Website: crate-barrel
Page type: address-validator
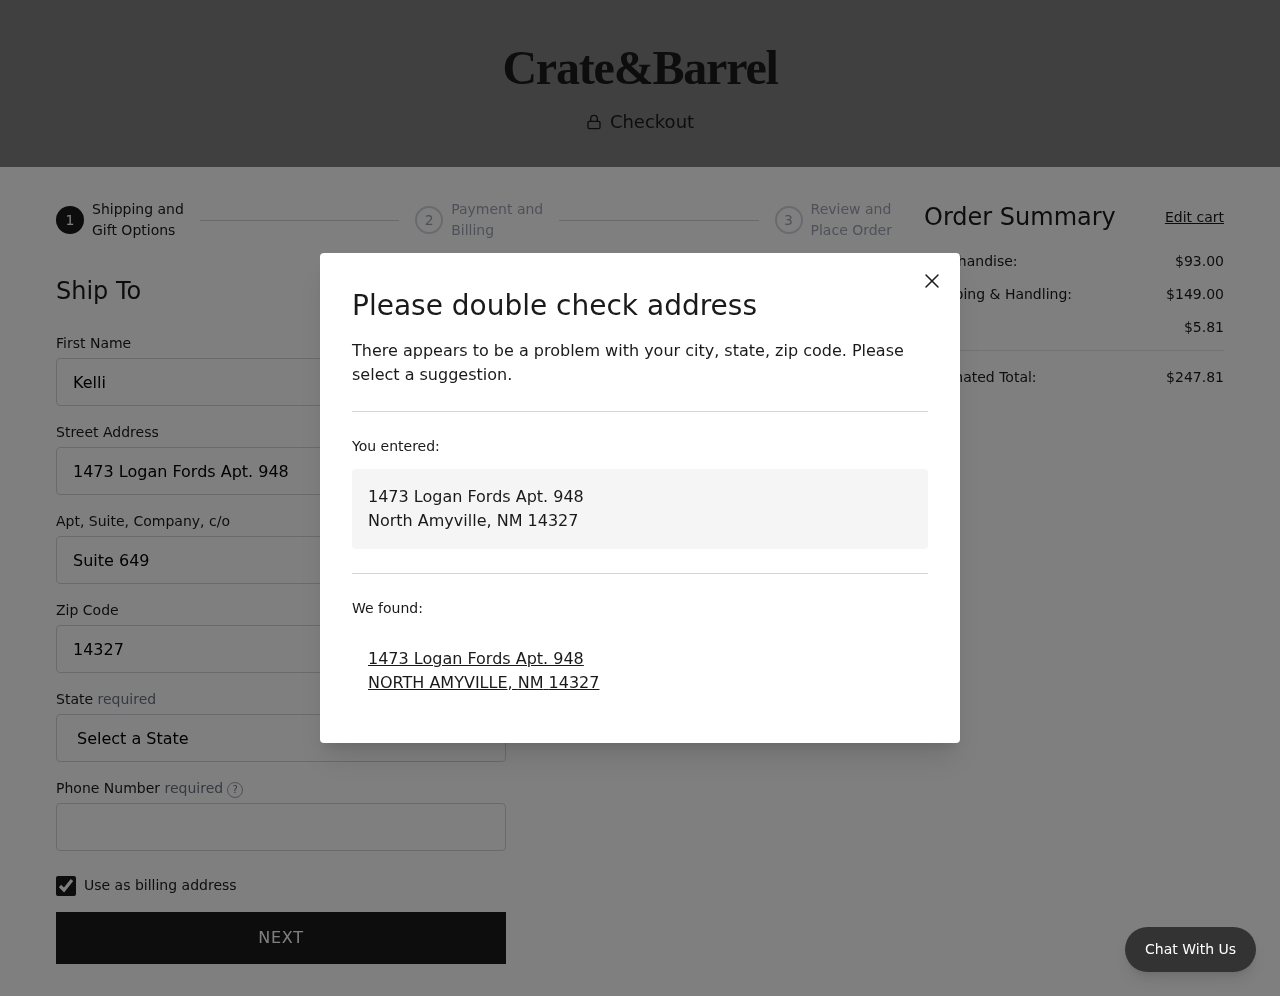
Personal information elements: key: PII_CITY
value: North Amyville
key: PII_CITY
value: NORTH AMYVILLE
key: PII_FIRSTNAME
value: Kelli
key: PII_PHONE
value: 4306187625
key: PII_POSTCODE
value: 14327
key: PII_STATE
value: New Mexico
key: PII_STATE_ABBR
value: NM
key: PII_STREET
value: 1473 Logan Fords Apt. 948
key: PII_STREET2
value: Suite 649
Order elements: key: ORDER_SUBTOTAL
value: $93.00
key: ORDER_SHIPPING_COST
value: $149.00
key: ORDER_TAX
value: $5.81
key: ORDER_TOTAL
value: $247.81